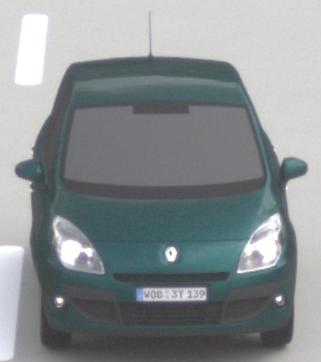
Make: Renault
Model: Scénic 1.6 16V 110
Detailed model: Scénic (III)
Model produced from: 2009/06
Model produced until: 2010/08
Doors: 5
Color: blue
Road condition: dry road
Daytime: morning or afternoon
Contrast: low contrast